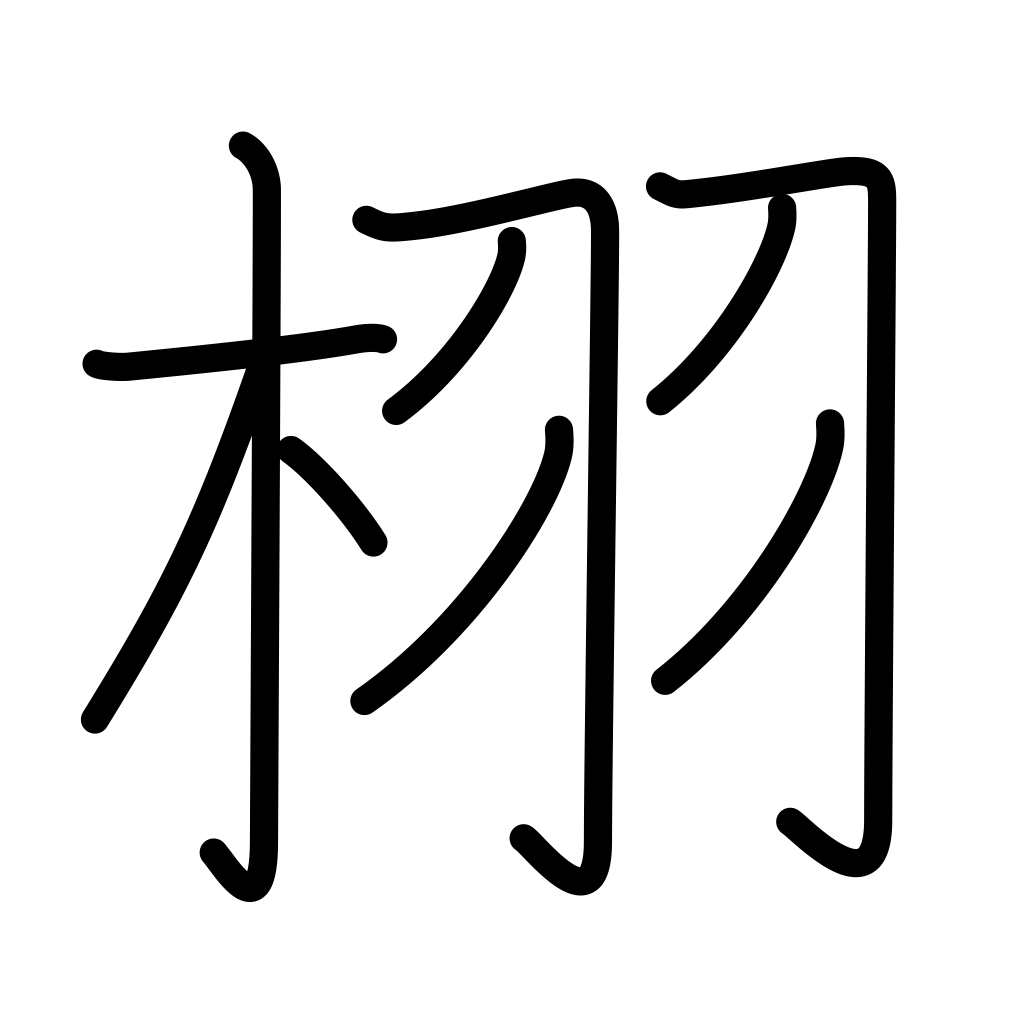
Meaning: type of oak